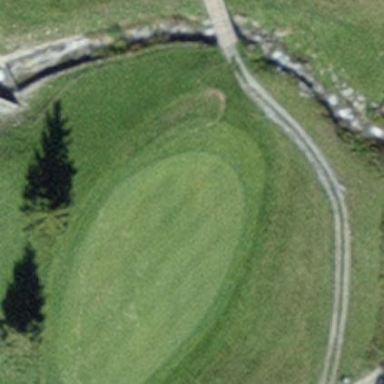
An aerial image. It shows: Penalty area on golf course.